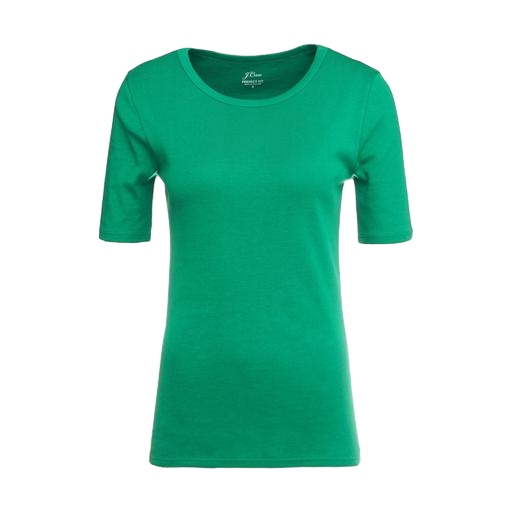
green form-fitting t-shirt, slim fit t-shirt, green scoop neck t-shirt, white background